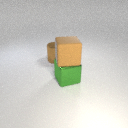
large green metal cube below large brown rubber cube